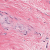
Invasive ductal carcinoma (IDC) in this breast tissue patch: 0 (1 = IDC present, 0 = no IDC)